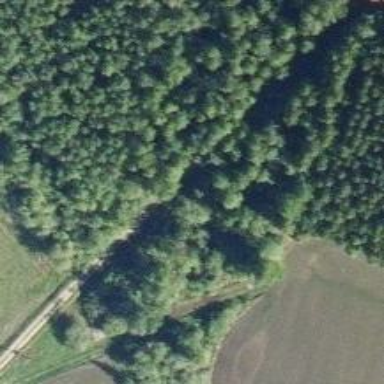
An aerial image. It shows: Serene woodland landscape.